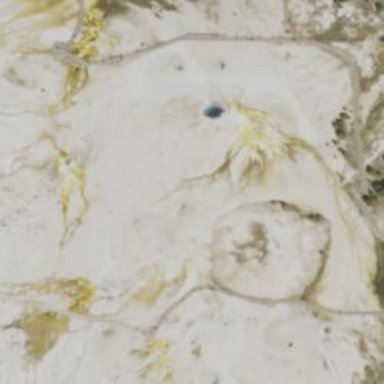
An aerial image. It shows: Geyser in its natural environment.